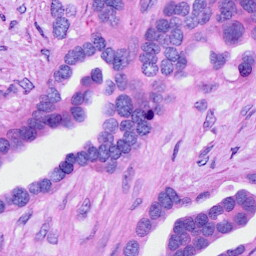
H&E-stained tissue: Ovarian